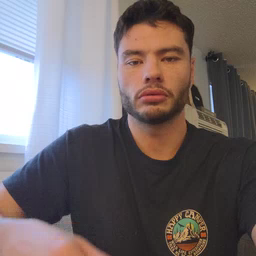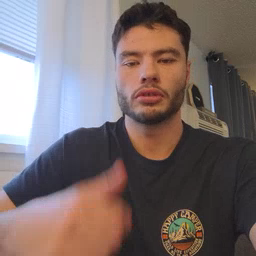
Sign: callonphone